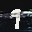
Label: 9